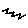
Label: zigzag